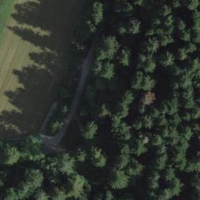
EUNIS habitat code: 43
Species observed at this site:
Lamium galeobdolon